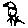
Label: bird